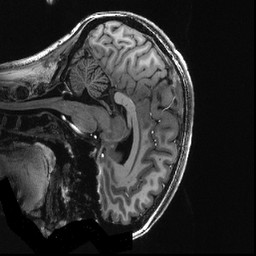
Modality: T1w
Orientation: sagittal
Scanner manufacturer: siemens
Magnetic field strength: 6.98 T
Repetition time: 2.6 s
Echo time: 0.00343 s